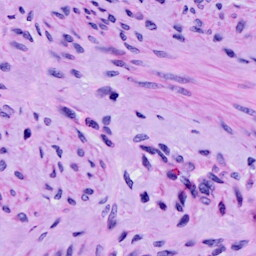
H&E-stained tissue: Cervix